Question: I am looking to filter the visible tasks by directory so that I don't get all the @todos from external libraries. But It's not quite working how I expected.
Below is an example of what I have tried.

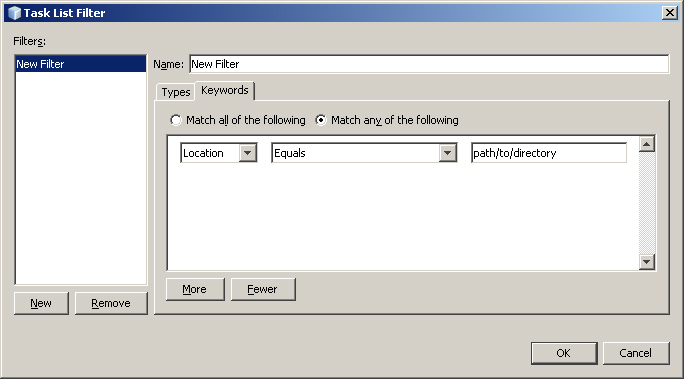
Answer: You have to use :
> Location Begins With (Case sensitive) < absolute_path_of_your_netbeans_workspace >/< project_name >/src
You seem to be on Windows so should start with something like .